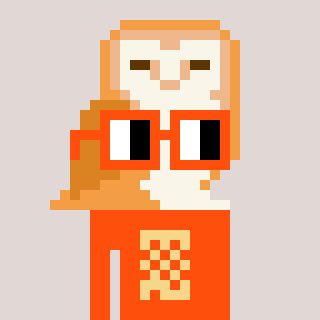
a pixel art character with square orange glasses, a owl-shaped head and a orange-colored body on a warm background